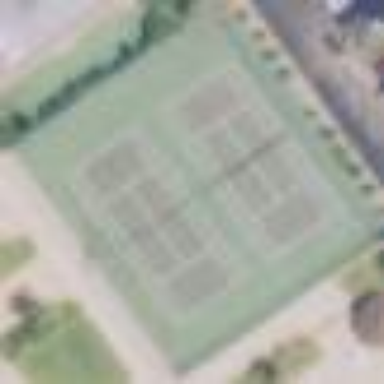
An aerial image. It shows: Tennis court on pitch designated for leisure land.